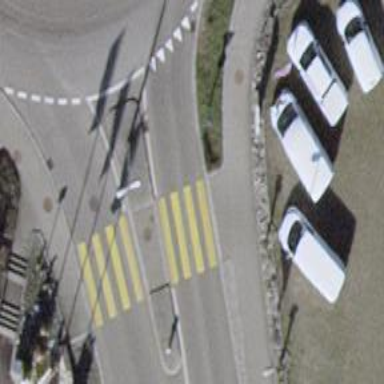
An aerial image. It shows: Zebra crossing with central island.